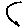
Label: moon